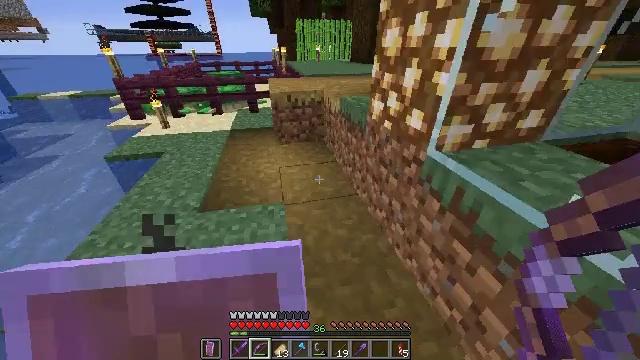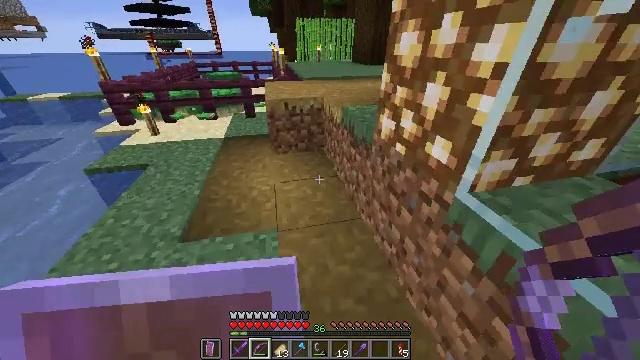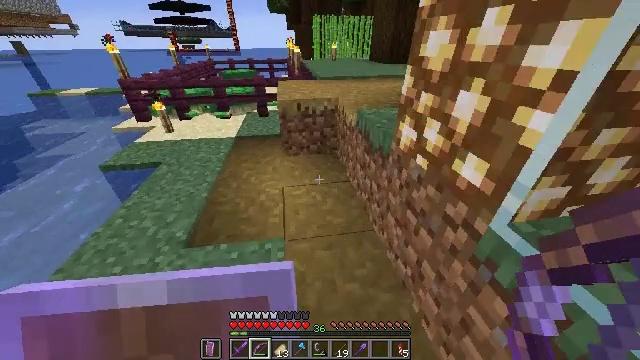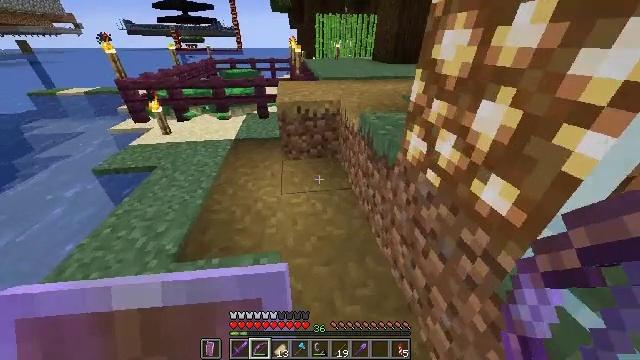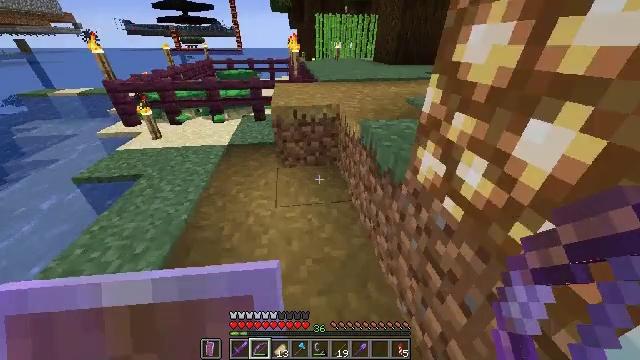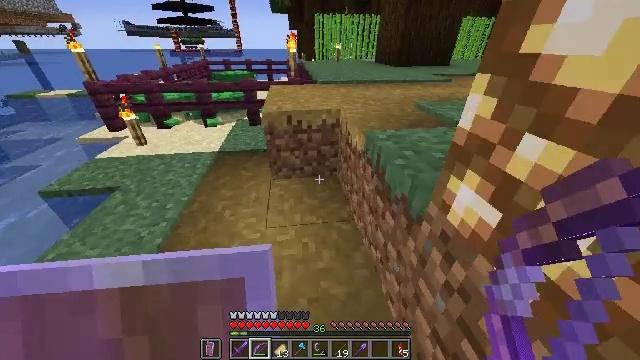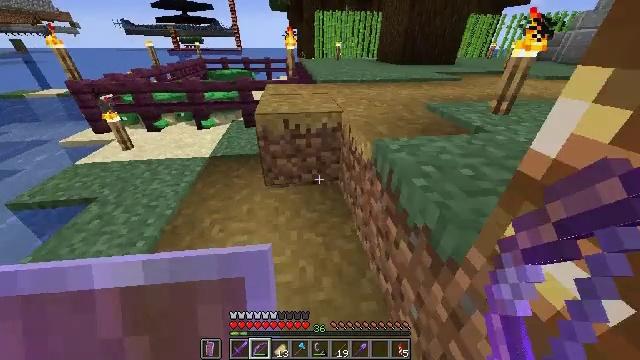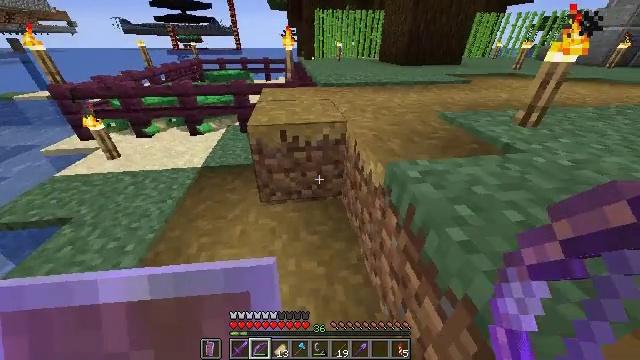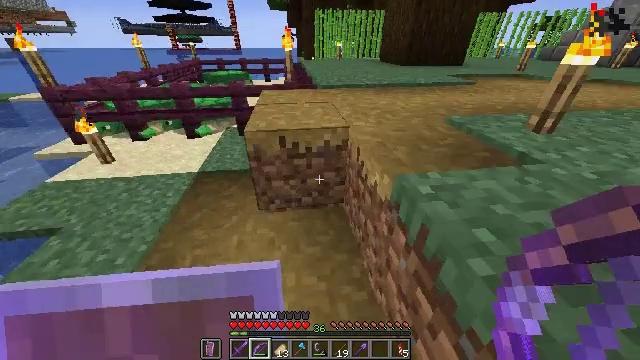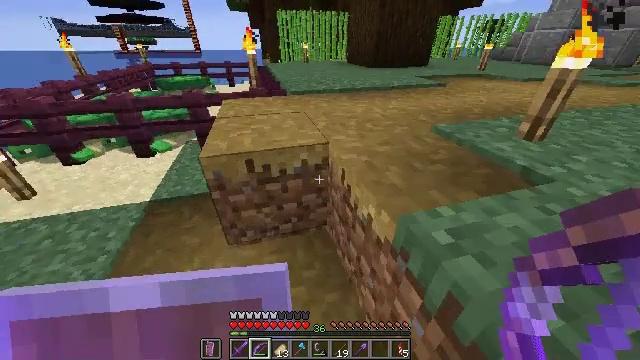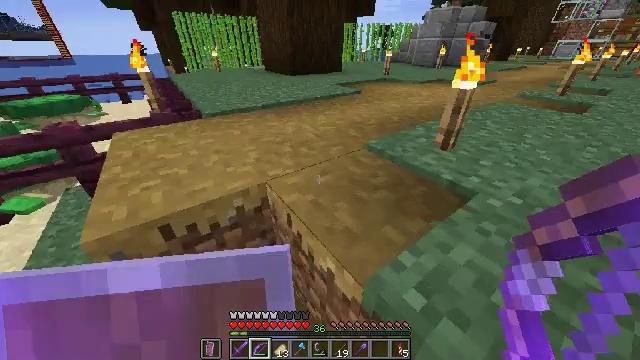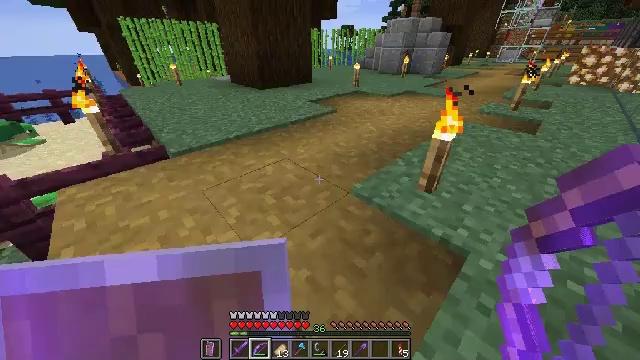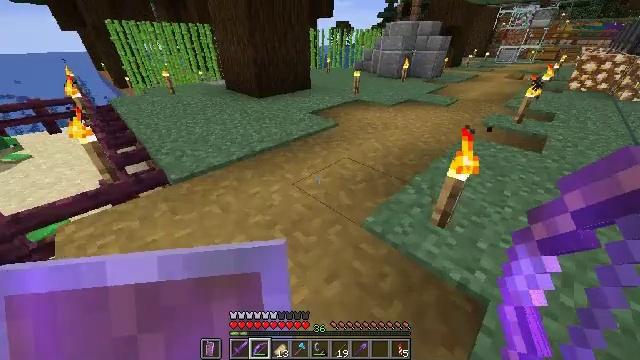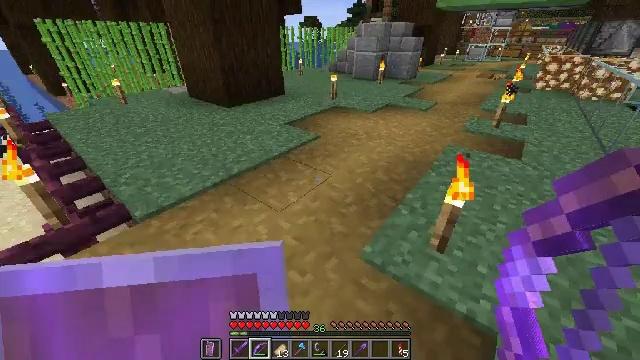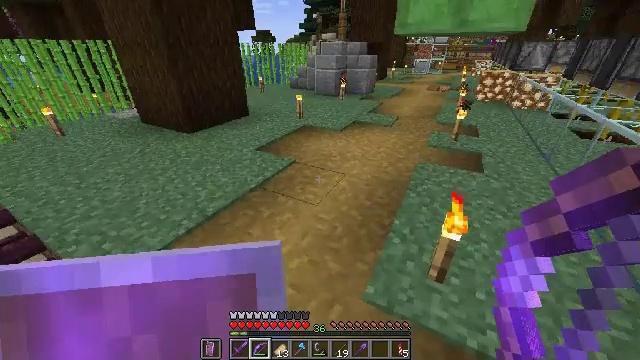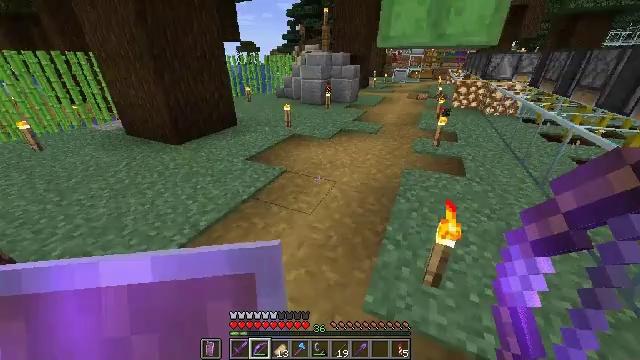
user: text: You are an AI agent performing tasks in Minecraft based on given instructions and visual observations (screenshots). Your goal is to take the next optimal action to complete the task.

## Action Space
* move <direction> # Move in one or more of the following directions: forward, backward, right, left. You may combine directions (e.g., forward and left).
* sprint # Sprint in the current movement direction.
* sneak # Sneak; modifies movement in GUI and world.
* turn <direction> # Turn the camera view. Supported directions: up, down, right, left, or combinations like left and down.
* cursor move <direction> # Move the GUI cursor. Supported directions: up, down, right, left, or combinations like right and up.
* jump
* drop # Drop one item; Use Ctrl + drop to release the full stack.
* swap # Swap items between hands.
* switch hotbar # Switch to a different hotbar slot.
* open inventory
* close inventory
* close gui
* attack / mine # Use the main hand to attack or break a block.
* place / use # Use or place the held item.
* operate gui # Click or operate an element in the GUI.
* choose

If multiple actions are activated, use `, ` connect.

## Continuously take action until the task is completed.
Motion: motion action
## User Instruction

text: Retrieve the yellow shulker box for storage.
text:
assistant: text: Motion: move forward, sprint
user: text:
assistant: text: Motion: move forward, sprint, turn left
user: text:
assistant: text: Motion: move forward, sprint
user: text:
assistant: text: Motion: move forward, sprint
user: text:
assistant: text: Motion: move forward, sprint
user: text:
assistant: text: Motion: move forward, sprint
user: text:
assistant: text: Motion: move forward, sprint
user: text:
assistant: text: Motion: move forward, sprint
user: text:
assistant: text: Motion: move forward, sprint, turn right
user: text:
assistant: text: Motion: move forward, sprint, turn right, jump
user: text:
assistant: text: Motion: move forward, sprint, turn right, jump
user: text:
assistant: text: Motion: move forward, sprint, turn right, jump
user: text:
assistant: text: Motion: move forward, sprint, turn right, jump
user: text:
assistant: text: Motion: move forward, sprint, turn right and up, jump
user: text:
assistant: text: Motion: move forward, sprint, turn right and up
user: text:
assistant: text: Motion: move forward, sprint, turn right
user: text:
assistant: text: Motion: move forward, sprint, turn right
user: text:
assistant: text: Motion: move forward, sprint, turn right
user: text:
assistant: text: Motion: move forward, sprint, turn right
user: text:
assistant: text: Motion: move forward, sprint
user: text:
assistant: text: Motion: move forward, sprint
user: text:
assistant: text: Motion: move forward, sprint
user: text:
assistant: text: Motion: move forward, sprint
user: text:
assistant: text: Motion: move forward, sprint
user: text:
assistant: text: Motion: move forward, sprint
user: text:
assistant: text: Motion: move forward, sprint
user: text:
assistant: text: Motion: move forward, sprint
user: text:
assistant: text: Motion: move forward, sprint, turn right
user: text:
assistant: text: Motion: move forward, sprint, turn right
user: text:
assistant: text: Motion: move forward, sprint, turn right